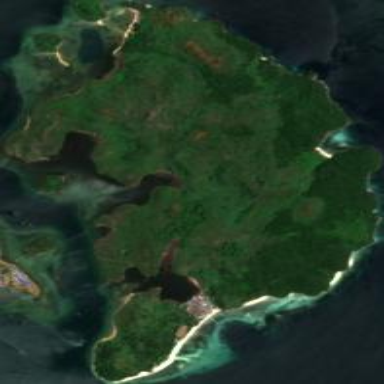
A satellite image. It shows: Island with natural coastline.